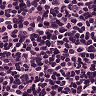
Metastatic tissue present: no